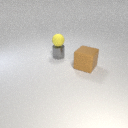
small yellow rubber sphere above small gray metal cylinder